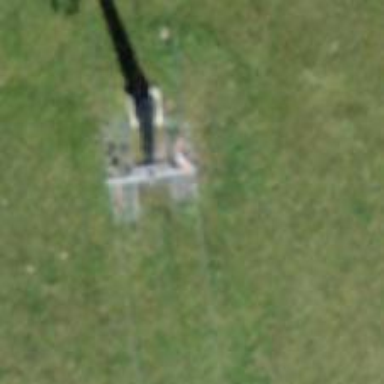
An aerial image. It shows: Pylon used for aerialway.